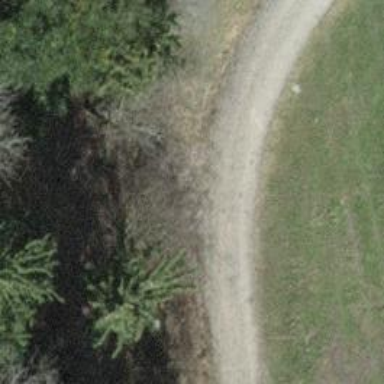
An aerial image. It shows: Compacted track road with grade3 tracktype.